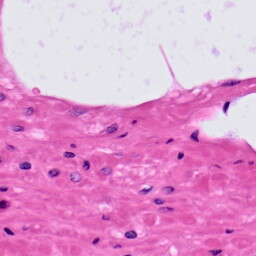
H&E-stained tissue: Prostate